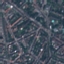
Land use / land cover: Residential